Aerial crown-view tile of a tropical tree (Barro Colorado Island, Panama), acquired 20240716:
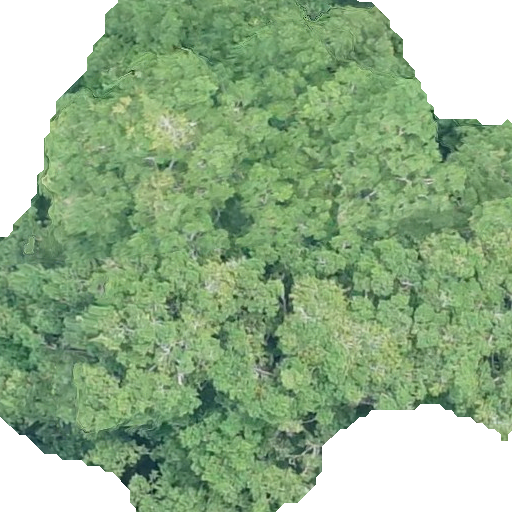
Species: Brosimum alicastrum
GBIF accepted scientific name: Brosimum alicastrum
Crown area: 352.67 m²